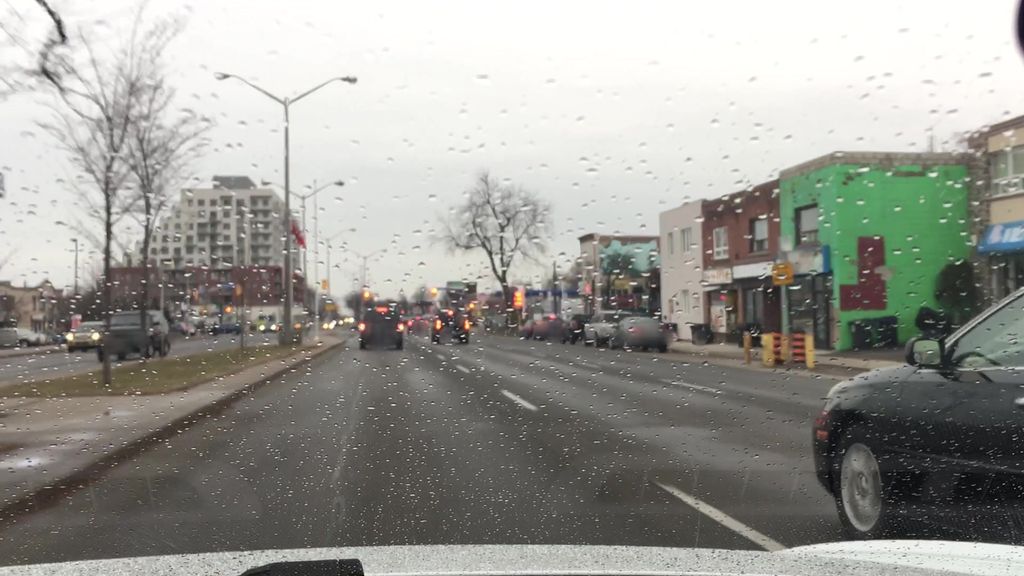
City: toronto